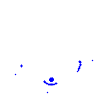
Particle: pion